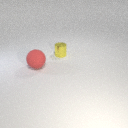
small yellow metal cylinder to the right of large red rubber sphere